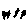
Label: zigzag